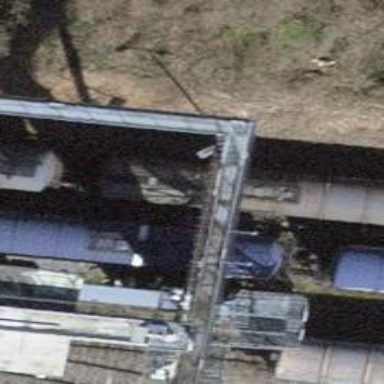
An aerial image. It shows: Railway switch.